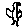
Label: bird